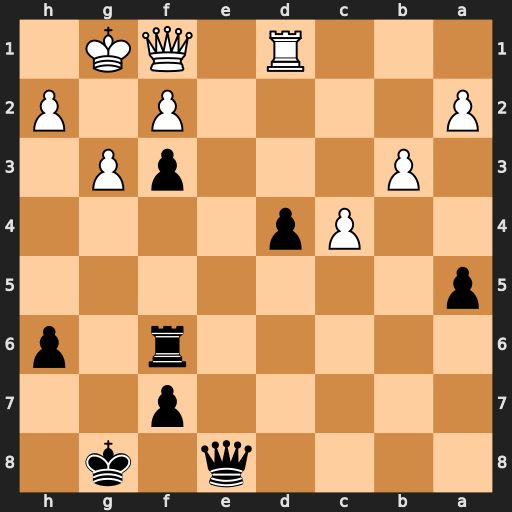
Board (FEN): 4q1k1/5p2/5r1p/p7/2Pp4/1P3pP1/P4P1P/3R1QK1
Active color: b
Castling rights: -
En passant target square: -
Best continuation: Re6 c5 Re2 c6 d3 Rxd3 Re1